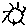
Label: sun